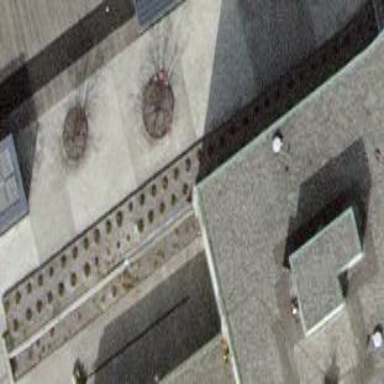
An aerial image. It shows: Flowerbed that is used for landscaping or gardening purposes.